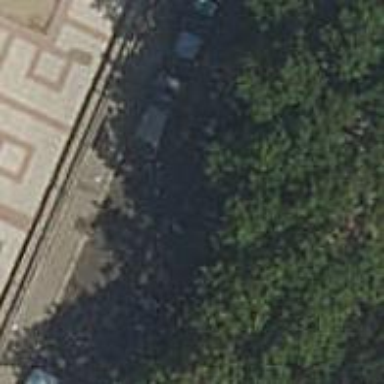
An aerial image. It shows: Pedestrian road.